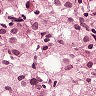
Metastatic tissue present: yes